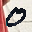
Label: 0